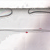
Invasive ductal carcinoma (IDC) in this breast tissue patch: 0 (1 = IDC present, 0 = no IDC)